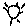
Label: sun